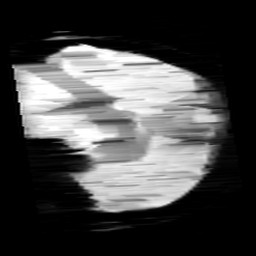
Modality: minIP
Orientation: sagittal
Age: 13
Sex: female
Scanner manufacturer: siemens
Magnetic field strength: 3 T
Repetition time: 0.027 s
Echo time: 0.02 s